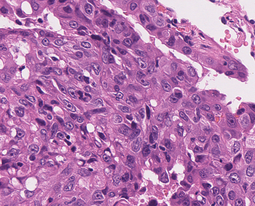
Tumor epithelial tissue: yes
Tumor-associated stroma tissue: no
Normal tissue: no